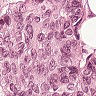
Metastatic tissue present: yes